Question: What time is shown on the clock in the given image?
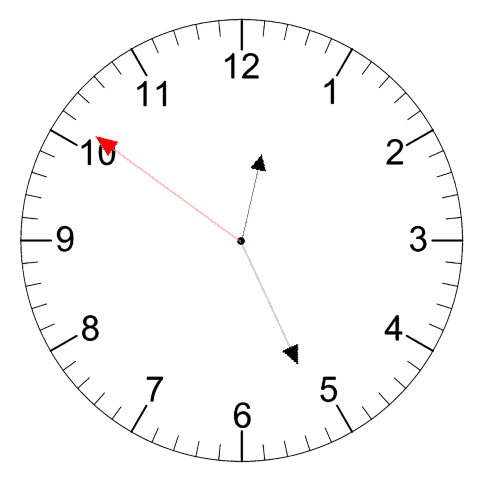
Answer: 12:25:51